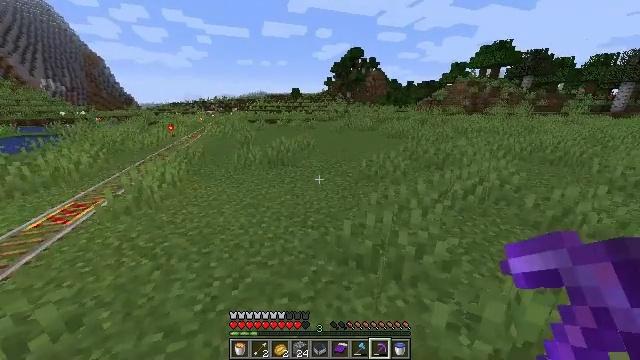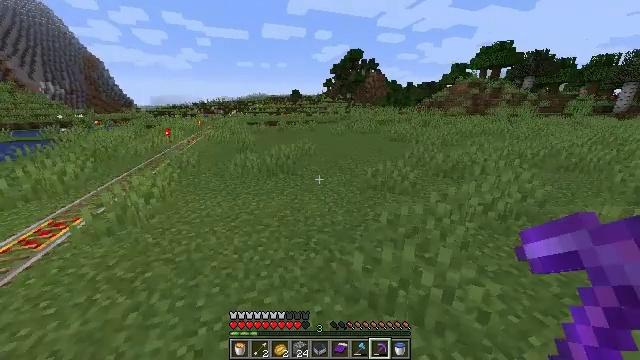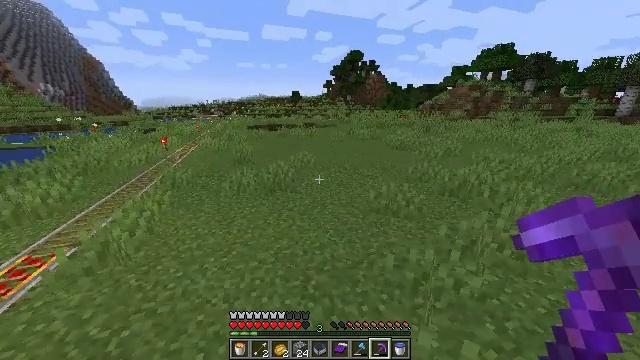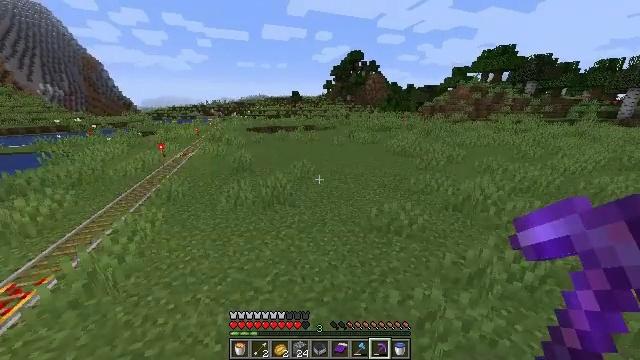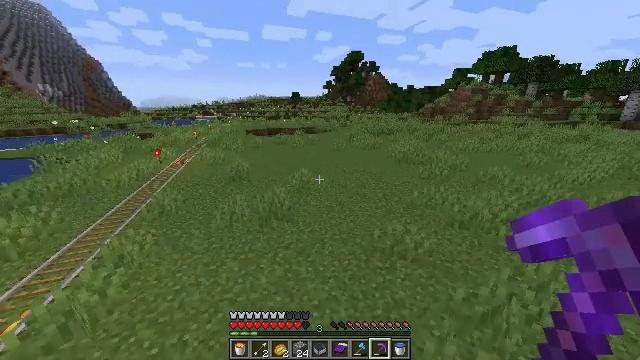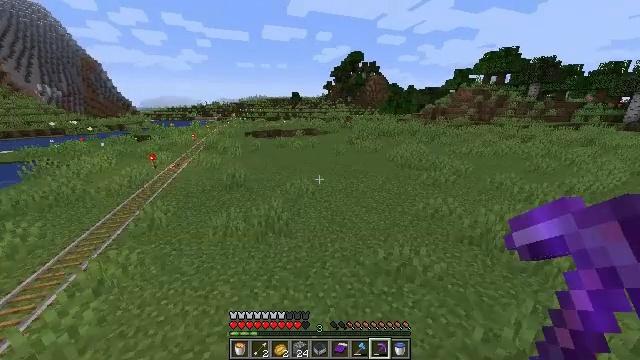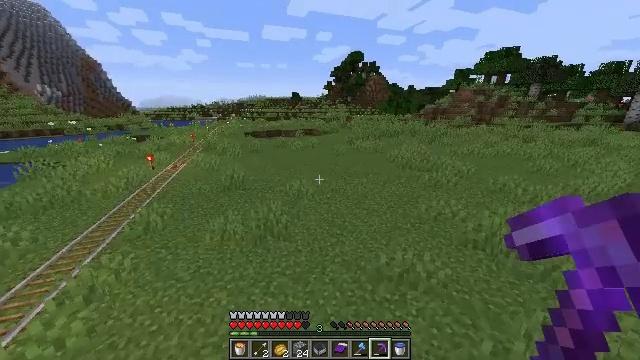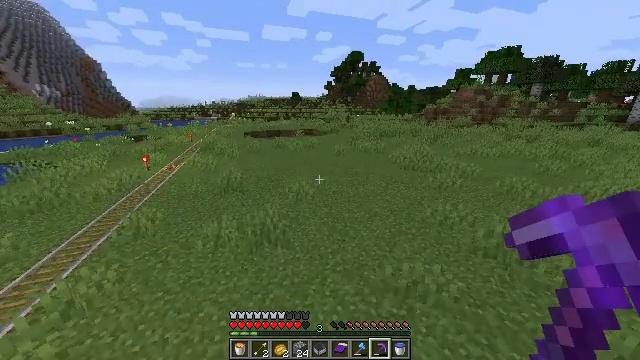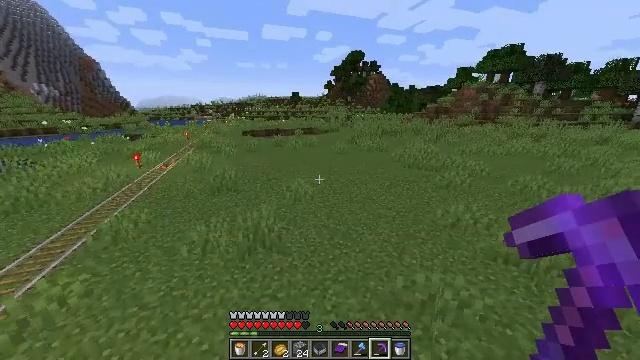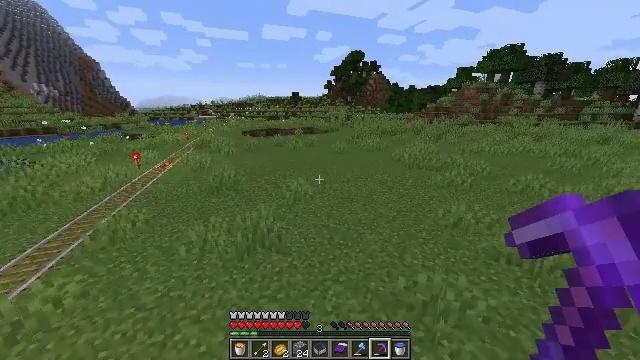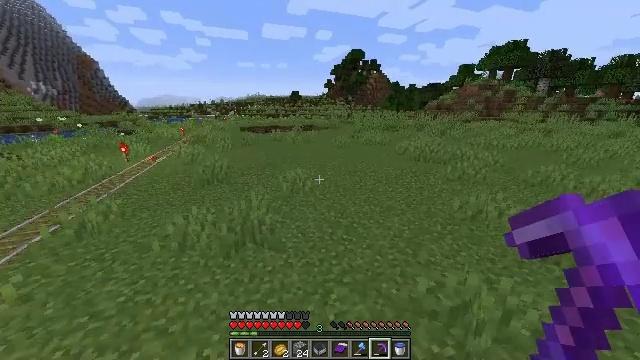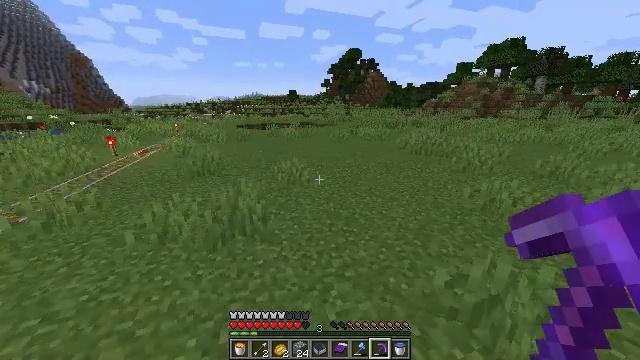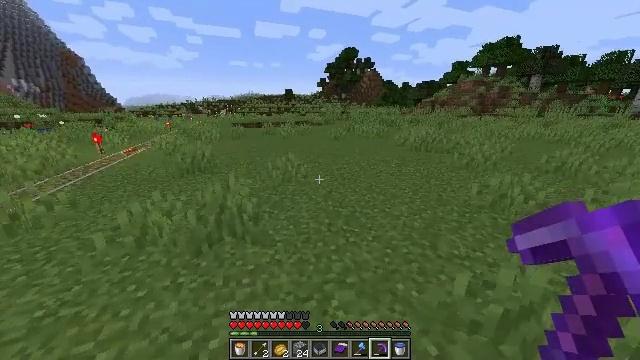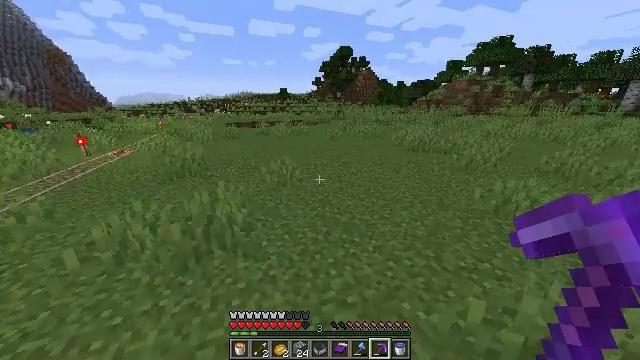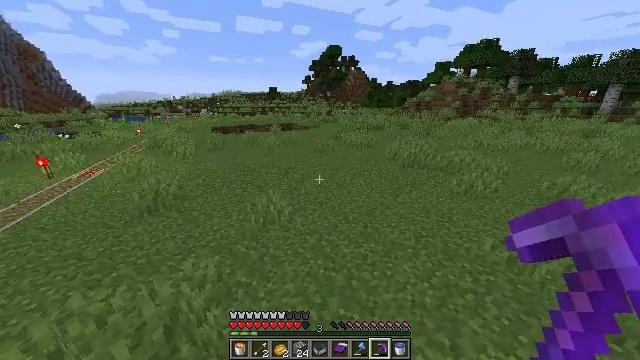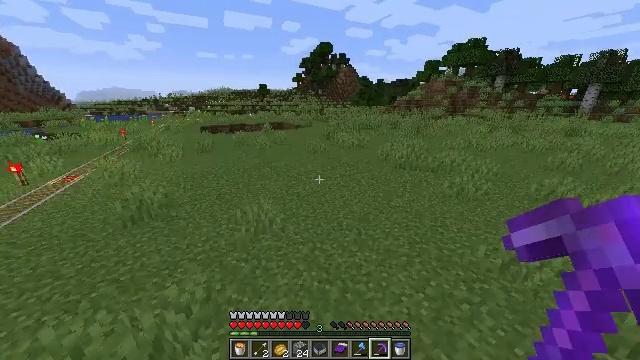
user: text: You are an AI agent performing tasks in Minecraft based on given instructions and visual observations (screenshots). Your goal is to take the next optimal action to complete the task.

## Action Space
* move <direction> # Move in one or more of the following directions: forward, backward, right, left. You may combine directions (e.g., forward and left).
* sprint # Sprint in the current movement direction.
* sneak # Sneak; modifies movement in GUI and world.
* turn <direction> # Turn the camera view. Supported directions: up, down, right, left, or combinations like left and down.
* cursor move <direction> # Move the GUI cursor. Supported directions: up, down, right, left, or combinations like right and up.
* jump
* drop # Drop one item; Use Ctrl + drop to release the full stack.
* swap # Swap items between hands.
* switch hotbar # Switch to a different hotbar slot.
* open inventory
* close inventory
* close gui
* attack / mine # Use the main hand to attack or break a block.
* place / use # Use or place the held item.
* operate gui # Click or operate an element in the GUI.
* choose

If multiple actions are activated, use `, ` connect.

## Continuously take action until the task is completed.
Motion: motion action
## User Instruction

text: Collect cobblestone blocks for construction.
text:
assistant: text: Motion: move forward, jump
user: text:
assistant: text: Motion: move forward, jump
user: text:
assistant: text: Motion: move forward, jump
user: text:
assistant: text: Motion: move forward, jump
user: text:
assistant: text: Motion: move forward, jump
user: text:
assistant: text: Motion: move forward, jump
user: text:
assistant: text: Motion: move forward, jump
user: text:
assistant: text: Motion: move forward, jump
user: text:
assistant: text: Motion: move forward, jump
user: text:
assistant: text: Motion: move forward, jump
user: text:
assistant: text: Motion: move forward, jump
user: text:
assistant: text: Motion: move forward, jump
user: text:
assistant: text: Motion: move forward, sprint, turn right, jump
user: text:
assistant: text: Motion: move forward, sprint, turn right, jump
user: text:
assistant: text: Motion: move forward, sprint, turn right, jump
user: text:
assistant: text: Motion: move forward, sprint, jump
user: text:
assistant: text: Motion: move forward, sprint, jump
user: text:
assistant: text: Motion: move forward, sprint, jump
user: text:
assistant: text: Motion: move forward, jump
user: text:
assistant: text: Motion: move forward, jump
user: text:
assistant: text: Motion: move forward, jump
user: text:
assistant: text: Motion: move forward, jump
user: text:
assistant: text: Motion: move forward, jump
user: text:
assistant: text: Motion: move forward, jump
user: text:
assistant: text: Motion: move forward, jump
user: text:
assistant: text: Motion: move forward, sprint, jump
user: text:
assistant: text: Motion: move forward, sprint, jump
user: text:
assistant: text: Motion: move forward, sprint, jump
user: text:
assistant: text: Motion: move forward, sprint, jump
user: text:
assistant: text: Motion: move forward, sprint, jump